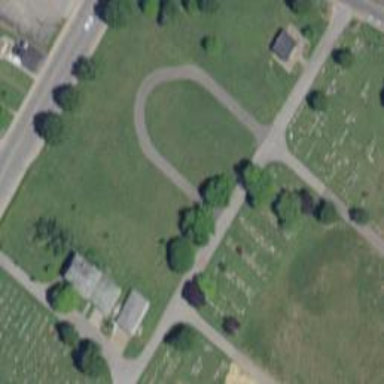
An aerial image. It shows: Sector within cemetery.